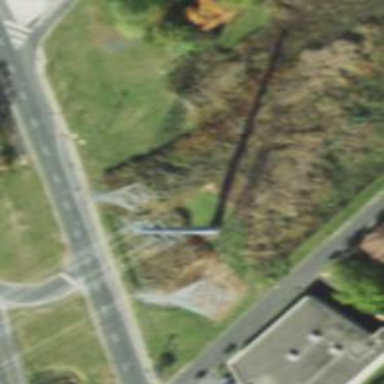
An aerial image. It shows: Lattice structure tower used for power distribution.